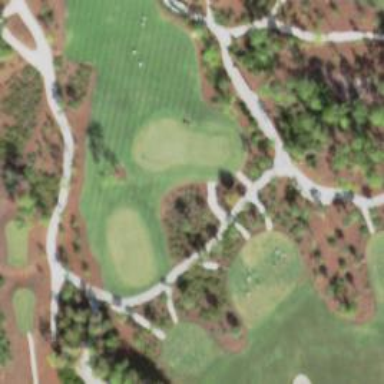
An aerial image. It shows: Path for both road and golf.